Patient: sex M, age 59
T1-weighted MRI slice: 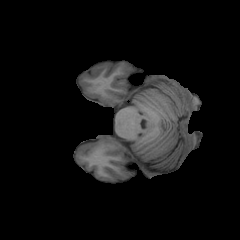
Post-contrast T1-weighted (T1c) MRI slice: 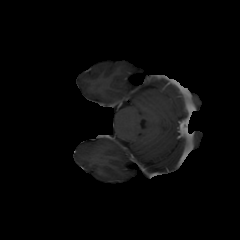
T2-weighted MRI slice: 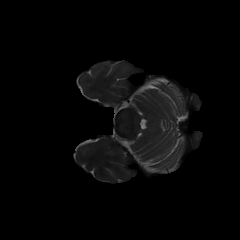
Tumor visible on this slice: no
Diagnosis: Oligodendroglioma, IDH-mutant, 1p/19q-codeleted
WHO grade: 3